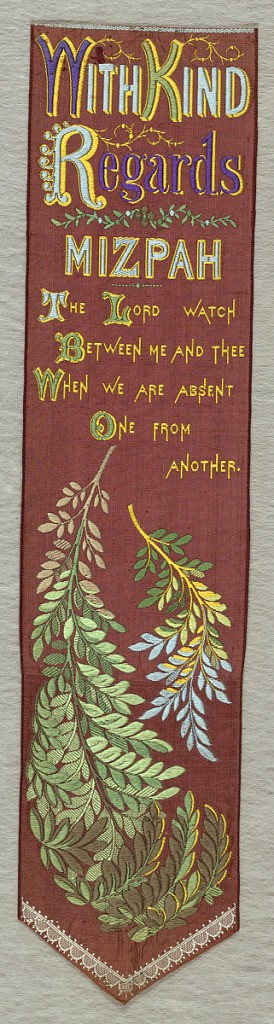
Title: Bookmark
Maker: Thomas Stevens, English, 1828–1888
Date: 1870–1880
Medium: silk Technique: jacquard woven
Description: Red ribbon with text at top that reads: "With Kind Regards Mizpah The Lord Watch Between Me and Thee When We Are Absent One from Another." Below are leafy fronds and a small V-shaped scalloped lace border.